Question: Hi,
Anyone have an idea what I am doing wrong here. I'm trying to
POST JSON objects to ASP.Net WebMethod using jQuery AJAX.
Although I'm getting the objects on server side but not the way I
wanted. I wanted customer object to be a simple object so I can access like normal instances e.g. customer.Name, but I can't because it's getting there as dictionary object.
Here's the quick watch screen-cast;

Here's javascript and server side code.
'''
function SaveCustomer() {
var funcParams = JSON.stringify({
customer: {
Name: "Name of Customer",
Title: "President"
},
address: {
Street: "Street",
City: "",
Zip: ""
}
});
'''
// I tried with the following json parameters but still same result.
'''
var funcParams = "{"customer":" + JSON.stringify({ Name: "Name of
Customer", Title: "President" }) + ","address":" +
JSON.stringify({ Street: "Street", City: "", Zip: "" }) + "}";
}
$.ajax({ type: "POST", contentType: "application/json; charset=utf-8",
dataType: "json", url: "aspxPage.aspx/SaveCustomer", data: funcParams,
success: function(){ }, error: function(e){alert("Error occured"+e);}
})
[WebMethod(EnableSession = true)]
public static string SaveCustomer(dynamic customer, dynamic address)
{
if(!string.IsNullOrEmpty(customer.Name) &&
!string.IsNullOrEmpty(customer.Title)....)
{
//app logic
}
}
'''
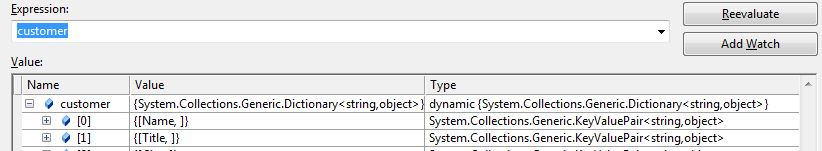
Answer: My suggestion would be to create DTO objects to match that JSON, and then change your method parameters to be of type Customer and Address instead of dynamic. Like this, for example: <URL>
You can use <URL> to make creating those classes very quick/easy too.
If you absolutely cannot use dedicated DTO classes for some reason, try using 'ExpandoObject' as the type of the parameters instead of 'dynamic'. It's been a very long time since I've worked with that and I don't remember if they deserialize correctly in WebMethods, but I think they did. Just understand that the dynamic approach will incur a performance penalty compared to regular DTO POCOs.